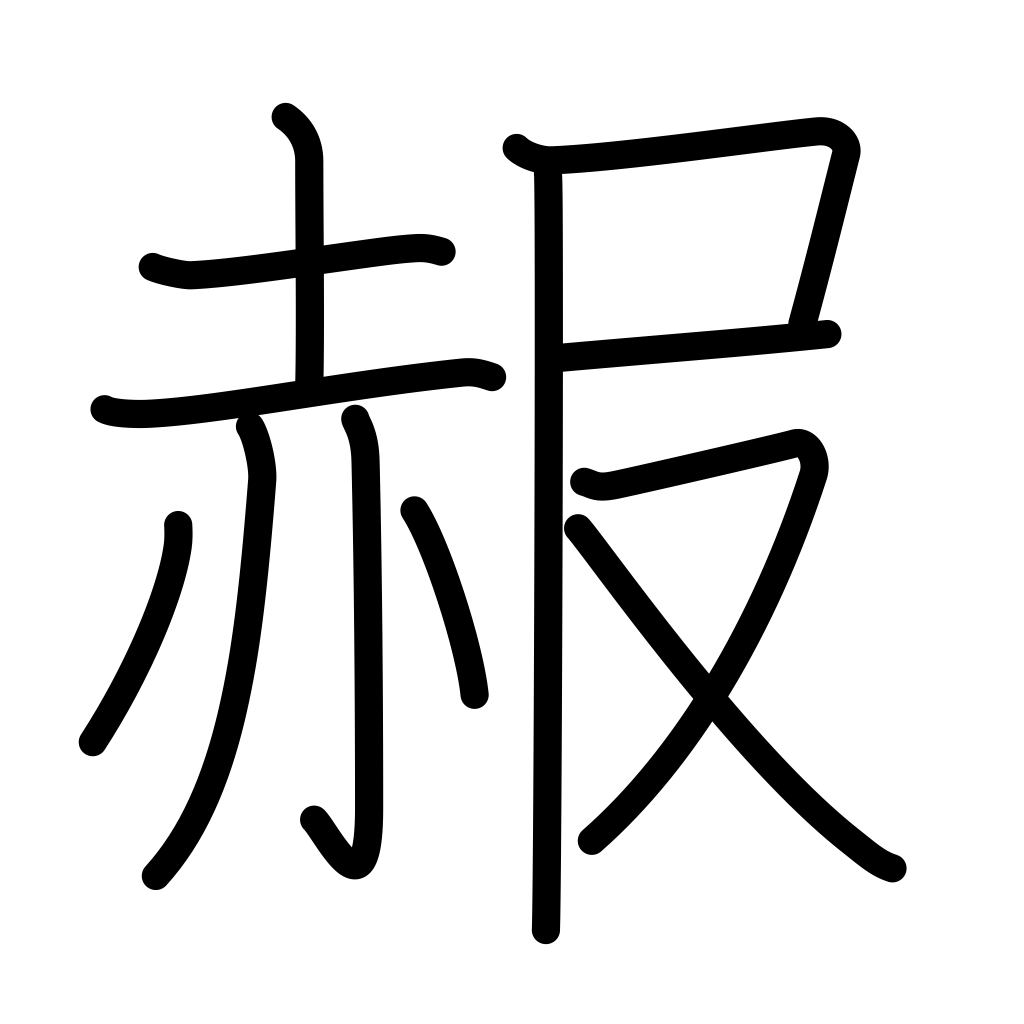
Meaning: get red